Aerial crown-view tile of a tropical tree (Barro Colorado Island, Panama), acquired 20250915:
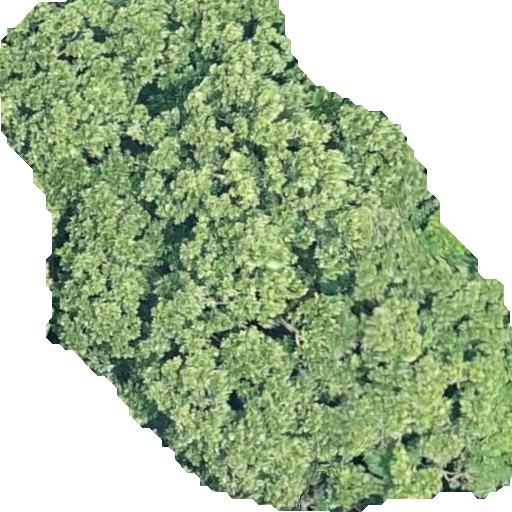
Species: Anacardium excelsum
GBIF accepted scientific name: Anacardium excelsum
Crown area: 275.526 m²